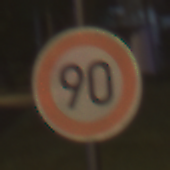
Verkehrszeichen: Geschwindigkeit90
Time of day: Night
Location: Outdoor (Suburban)
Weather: PartlyCloudy
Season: NotSpecified
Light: Artificial